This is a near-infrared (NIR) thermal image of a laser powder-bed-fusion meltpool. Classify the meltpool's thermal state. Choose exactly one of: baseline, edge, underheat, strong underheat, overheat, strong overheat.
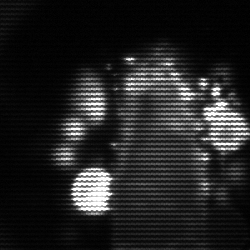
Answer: strong underheat